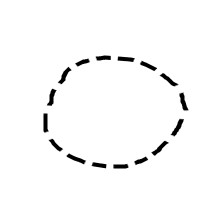
Shape: circle